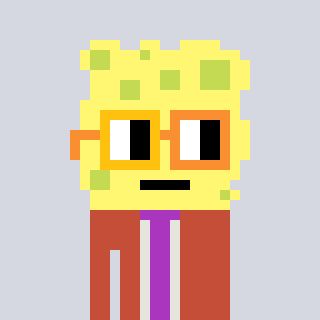
a pixel art character with square yellow and orange glasses, a sponge-shaped head and a rust-colored body on a cool background